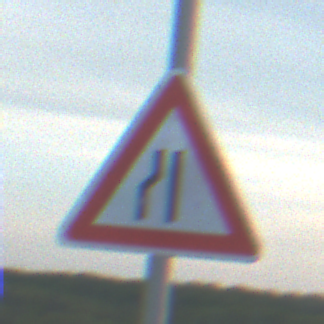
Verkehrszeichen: EinseitigVerengteFahrbahnLinks
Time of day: SunriseSunset
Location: Outdoor (Beach)
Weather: PartlyCloudy
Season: NotSpecified
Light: Natural